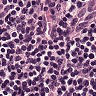
Metastatic tissue present: no